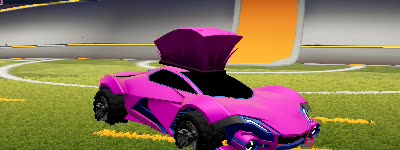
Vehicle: werewolf